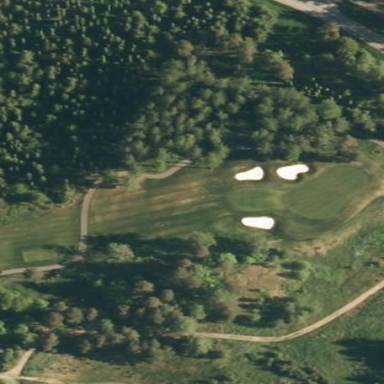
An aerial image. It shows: Rough grassy area used for golf.